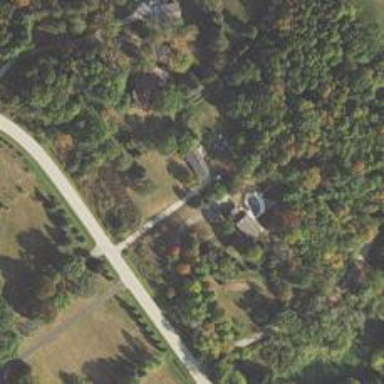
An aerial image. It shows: Driveway.